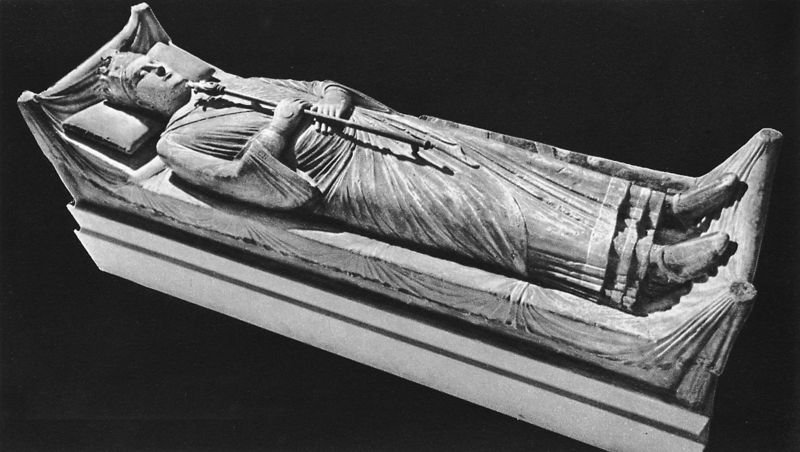
Titel: Gisants der Plantagenets
Standort: Fontevrault (EU - F)
Schlagwörter: fuß, hand, mann, frankreich, handschuh, marmor, mund, nase, tuch, rock, falten, gesicht, stein, tod, tot, hände, gewand, mantel, stoff, krone, skulptur, statue, füße, liegen, schuhe, bischof, kissen, könig, bett, liegend, alter, herrscher, ganzfigur, sarg, bahre, grab, totenbett, mittelalter, herzog, museum, englisch, zepter, szepter, grabmal, sarkophag, epitaph, statur, grablege, stff, toto, liegefigur, katafalk, zeppter, sarkopharg, bzug, 1200, duc, katfalk